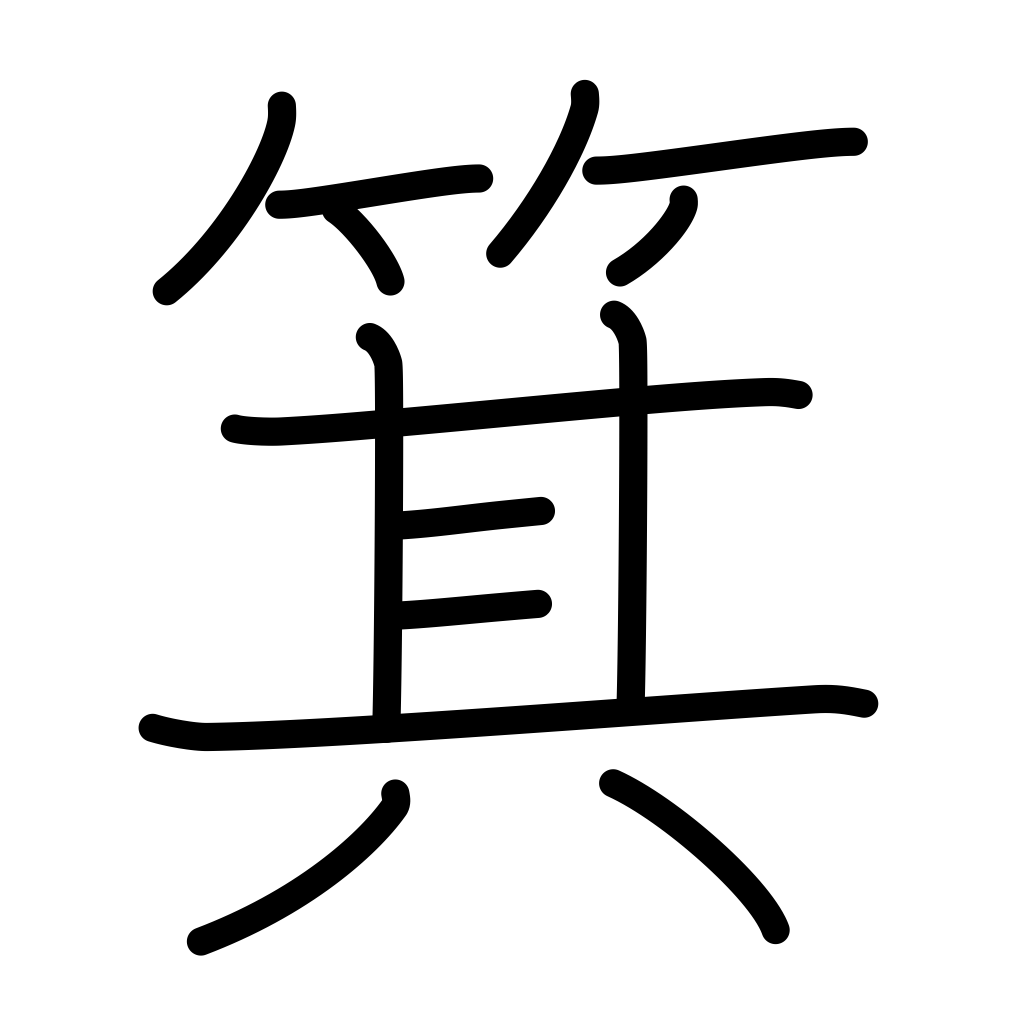
Meaning: winnowing